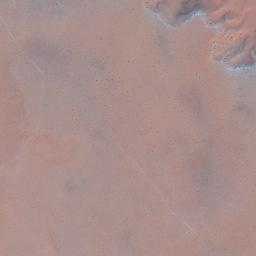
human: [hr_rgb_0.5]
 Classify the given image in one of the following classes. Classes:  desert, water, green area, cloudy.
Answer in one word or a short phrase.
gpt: desert